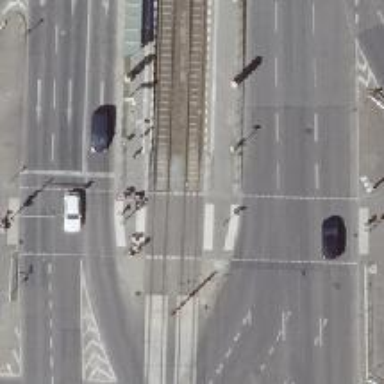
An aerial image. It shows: Tram crossing with traffic signals.